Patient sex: M
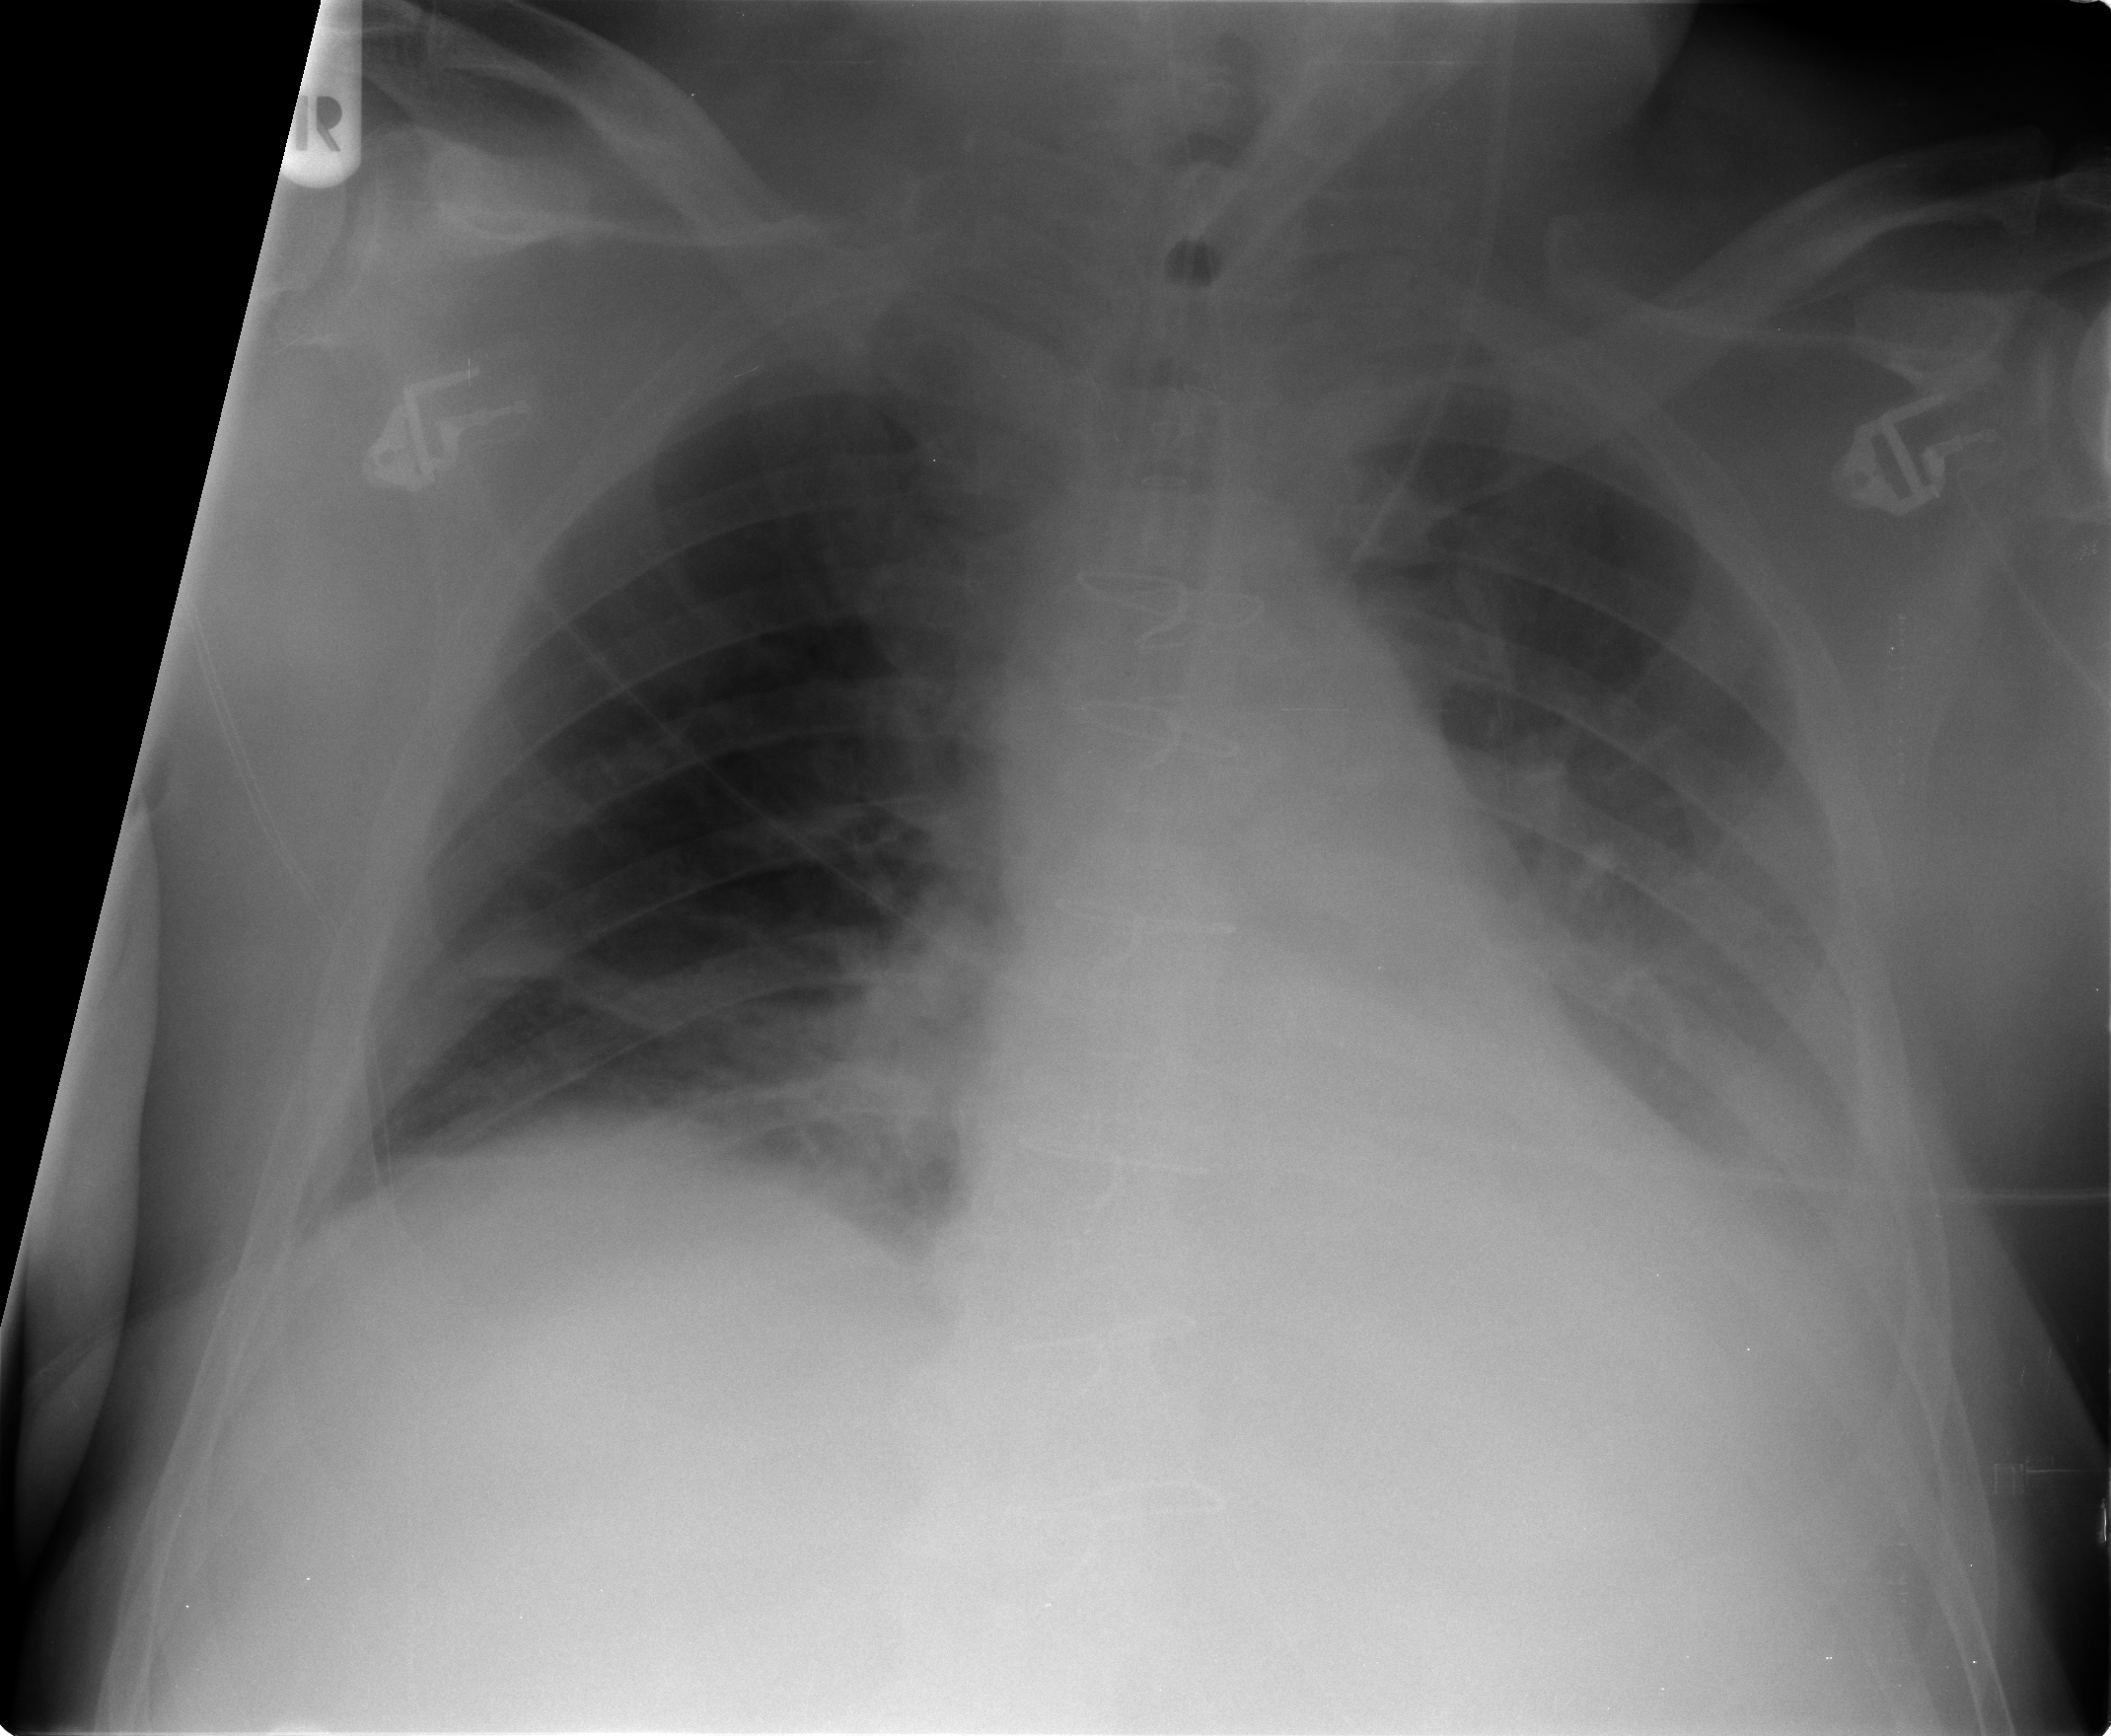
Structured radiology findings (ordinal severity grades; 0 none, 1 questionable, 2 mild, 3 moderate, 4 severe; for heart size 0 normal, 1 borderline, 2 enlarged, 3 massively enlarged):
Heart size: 2
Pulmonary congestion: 2
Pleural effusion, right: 2
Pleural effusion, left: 3
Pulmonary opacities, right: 1
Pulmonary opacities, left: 1
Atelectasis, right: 2
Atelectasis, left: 2